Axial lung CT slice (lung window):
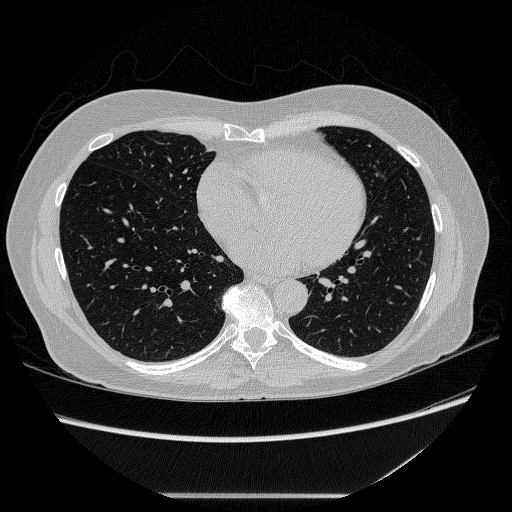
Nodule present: no